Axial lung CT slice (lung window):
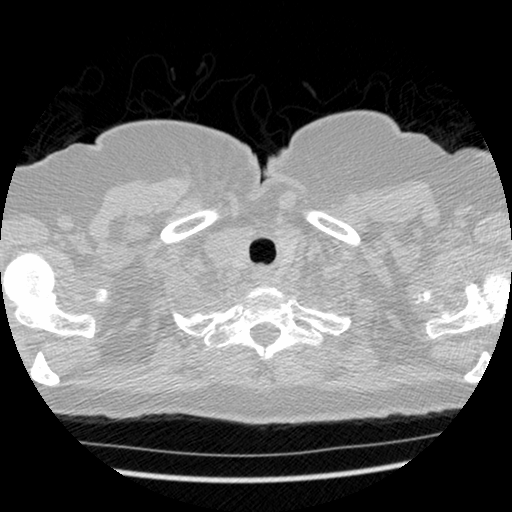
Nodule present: no